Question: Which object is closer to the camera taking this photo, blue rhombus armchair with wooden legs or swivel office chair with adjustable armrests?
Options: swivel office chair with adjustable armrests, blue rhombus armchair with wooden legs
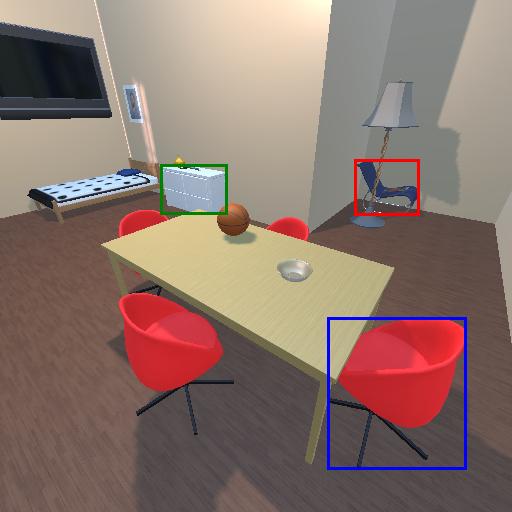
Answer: swivel office chair with adjustable armrests